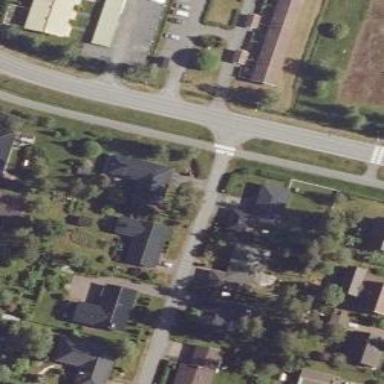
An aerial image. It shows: Uncontrolled crossing on the road.